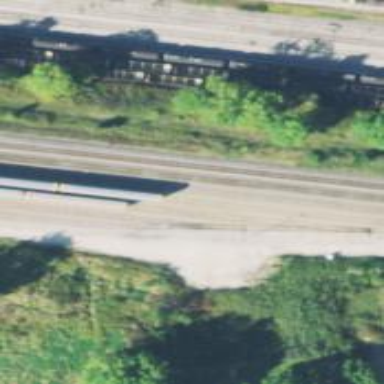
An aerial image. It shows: Railway yard used for servicing trains.